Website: home-depot
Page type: payment
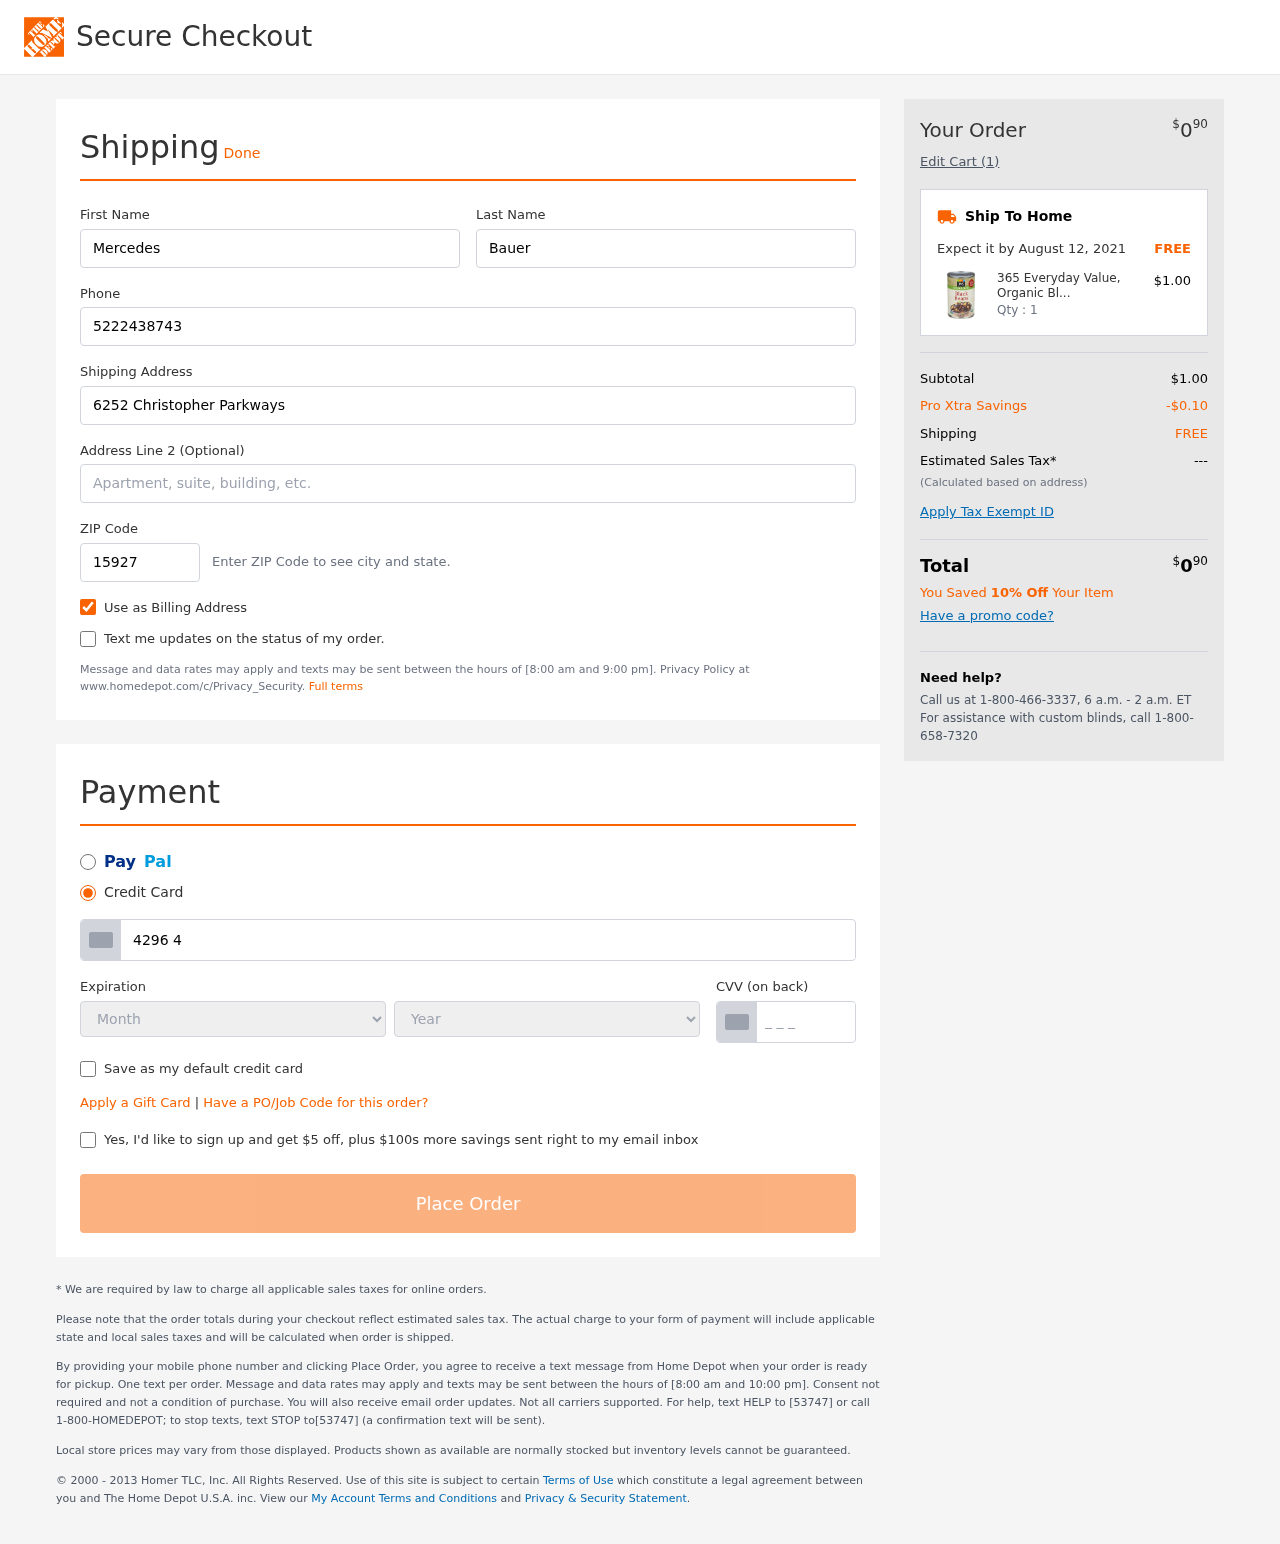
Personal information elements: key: PII_CARD_CVV
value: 289
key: PII_CARD_EXPIRY_MONTH
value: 11
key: PII_CARD_EXPIRY_YEAR
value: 28
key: PII_CARD_NUMBER
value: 4296 4289 2961 6934
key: PII_FIRSTNAME
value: Mercedes
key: PII_LASTNAME
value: Bauer
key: PII_PHONE
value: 5222438743
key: PII_POSTCODE
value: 15927
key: PII_STREET
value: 6252 Christopher Parkways
Product elements: key: PRODUCT1_NAME
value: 365 Everyday Value, Organic Black Beans, 15 oz
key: PRODUCT1_PRICE
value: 1
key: PRODUCT1_QUANTITY
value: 1
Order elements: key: ORDER_TOTAL
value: $090
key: ORDER_NUM_ITEMS
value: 1
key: ORDER_DELIVERY_DATE
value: August 12, 2021
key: ORDER_SUBTOTAL
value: $1.00
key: ORDER_DISCOUNT
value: -$0.10
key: ORDER_SHIPPING_COST
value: FREE